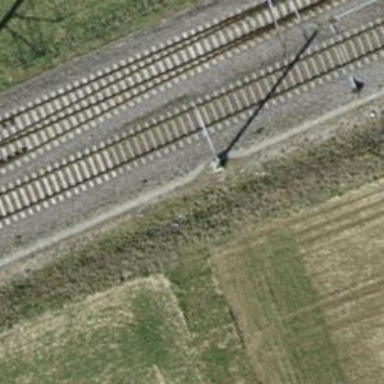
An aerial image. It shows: Catenary mast for power lines.